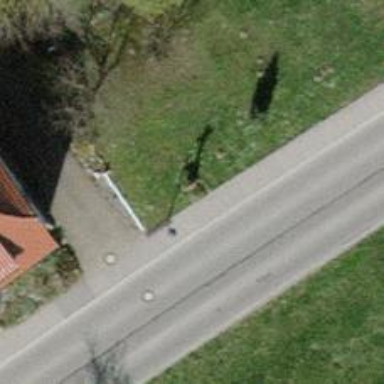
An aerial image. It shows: Wayside cross with historic significance.